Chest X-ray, PA view. Patient: 61 years old, sex M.
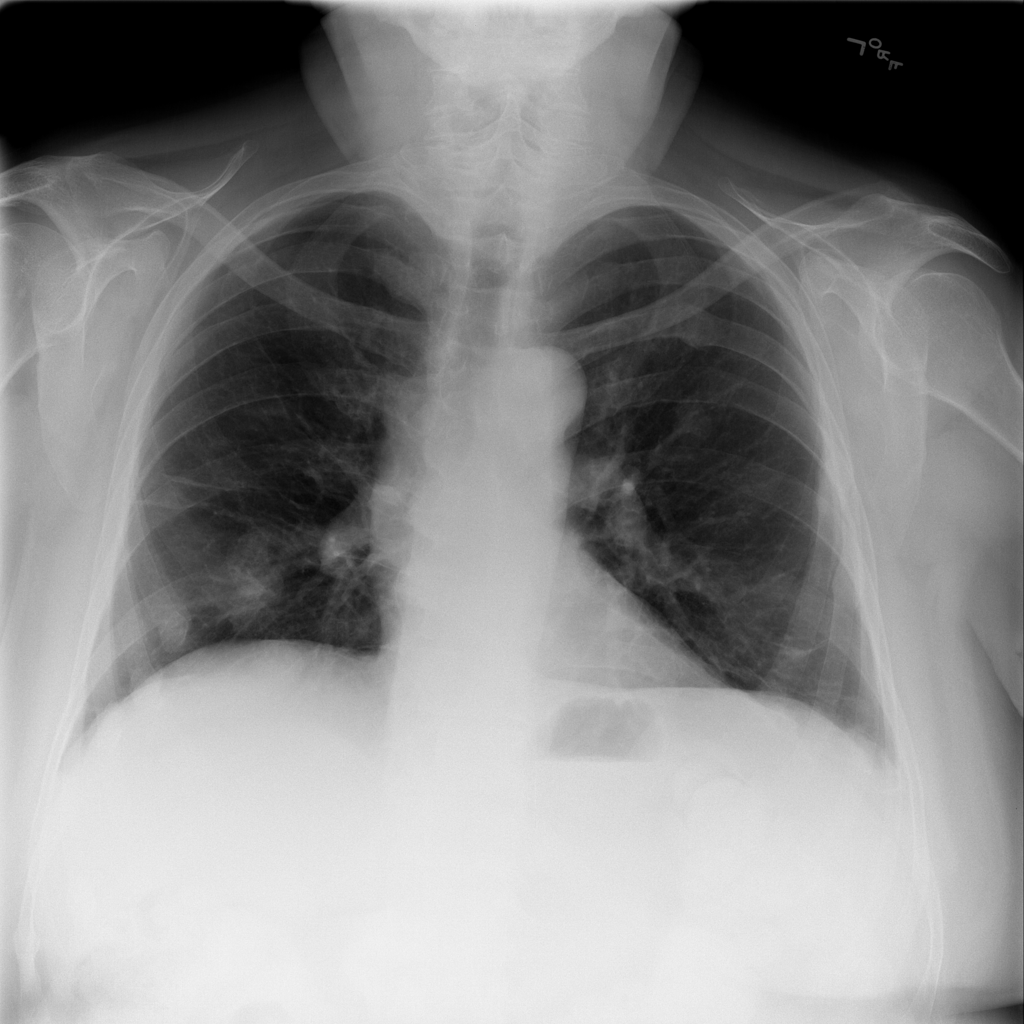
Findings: No Finding